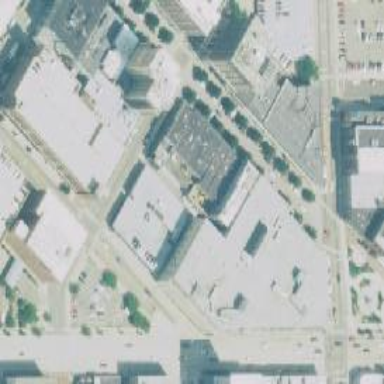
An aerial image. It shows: Police building.